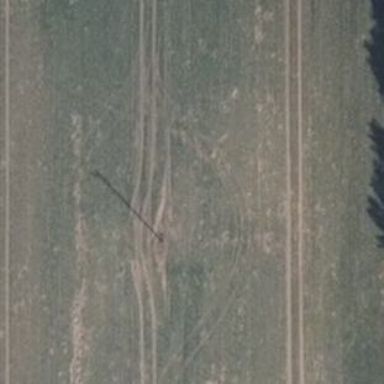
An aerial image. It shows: Minor power line.